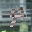
Label: 4